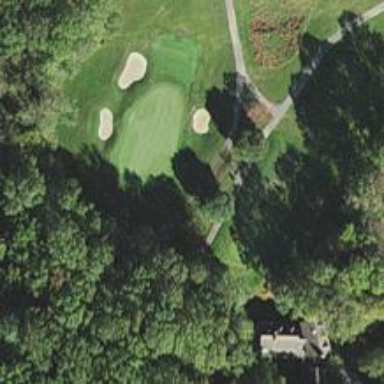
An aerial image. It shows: Well-maintained path designated for golf carts.